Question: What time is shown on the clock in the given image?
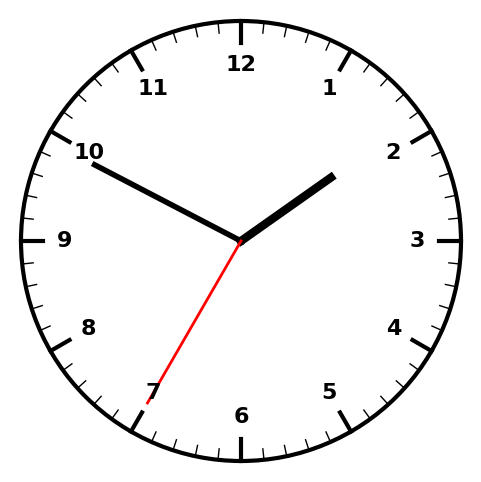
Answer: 01:49:35